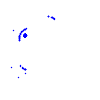
Particle: kaon